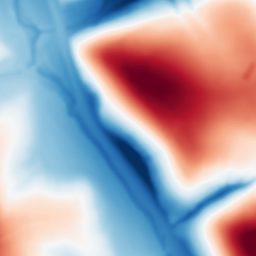
Category: multiscale
Decomposition family: dog_multiscale
Decomposition parameters: sigma_ratio: 2
n_scales: 5
base_sigma: 2
Upsampling method: edge_directed
Upsampling parameters: scale: 2
Upsampling scale: 2